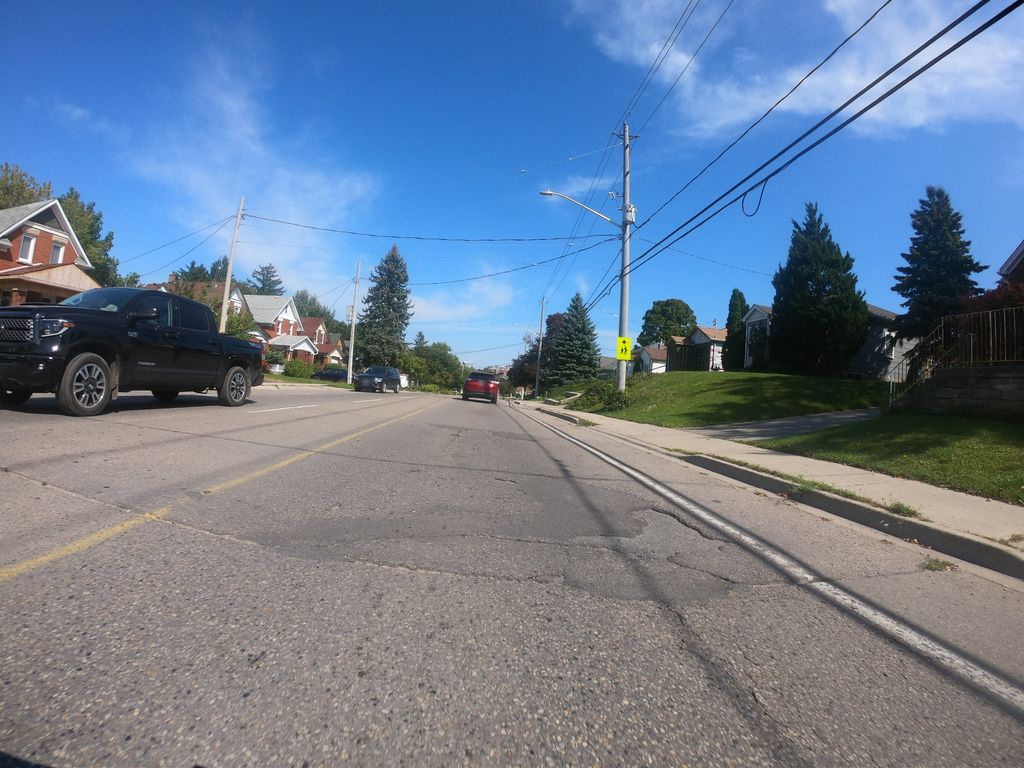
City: kitchener-waterloo